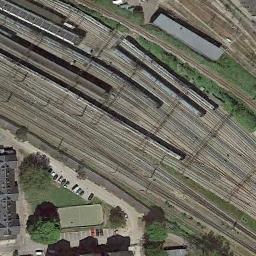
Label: railway